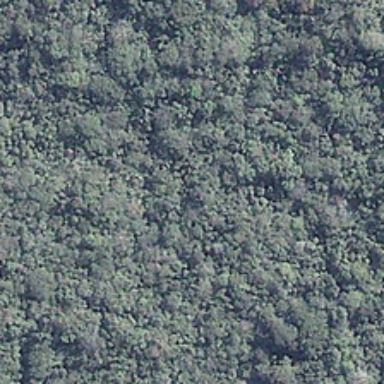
This piece of the forest is green and dense .